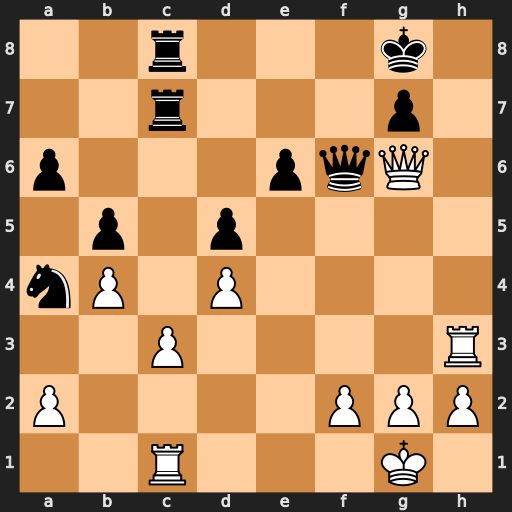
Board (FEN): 2r3k1/2r3p1/p3pqQ1/1p1p4/nP1P4/2P4R/P4PPP/2R3K1
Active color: w
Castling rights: -
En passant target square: -
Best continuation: Qh7+ Kf7 Rf3 Qxf3 gxf3